Question: the error when I go to localhost:8080 in browser:

I have tried the following by searching on google and stackoverflow but still the same error shows up:
1. Restart PC to end all the servers shutdown.
2. Manually shutdown all servers from the Windows Services
3. Also Provided the Full control access pertaining to the "no output folder" issue
Note: I am yet to start learning jsp and all Java EE stuff. I am on initial stage where one downloads the apache tomcat server and runs the hello world application.
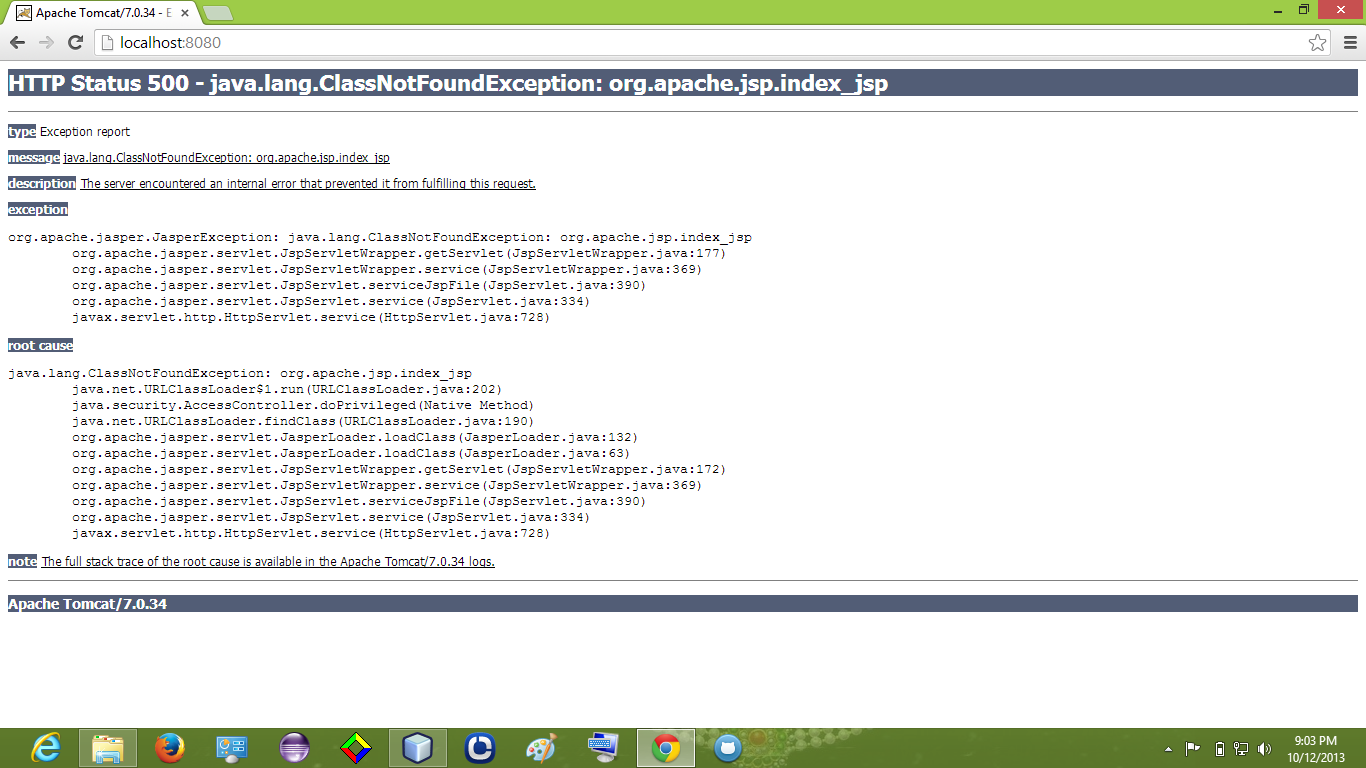
Answer: Reinstall Tomcat. There is something fundamentally wrong with your installation. Tomcat is pretty basic and runs "as is" out of the box, with no configuration, so something has happened to your installation. It is much easier to just reinstall it than to try and fix it.